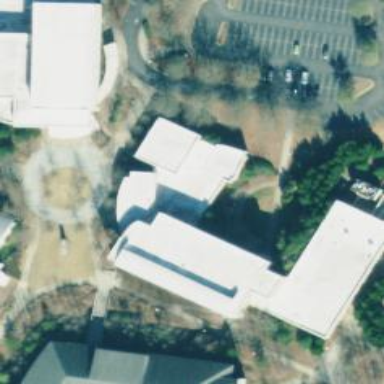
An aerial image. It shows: University building.